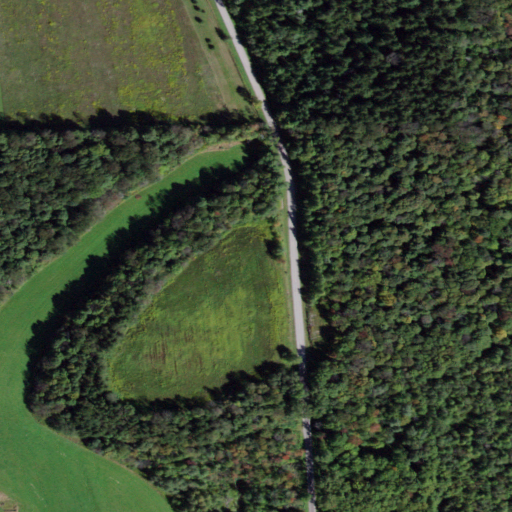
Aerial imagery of mountain in New York named Brake Hill containing deciduous forest, open development, grassland, evergreen forest, shrub, mixed forest, cultivated crops, pasture, and low intensity development